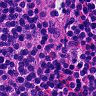
Metastatic tissue present: no